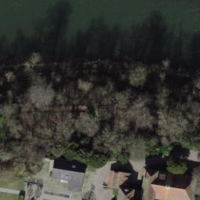
EUNIS habitat code: 41
Species observed at this site:
Vanessa cardui